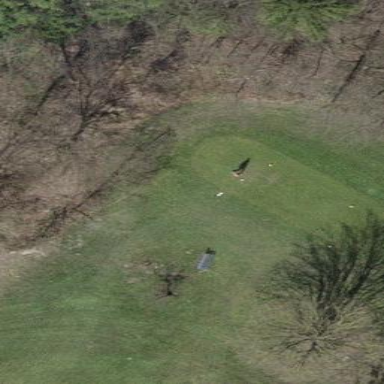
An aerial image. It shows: Grass area designated as golf tee.